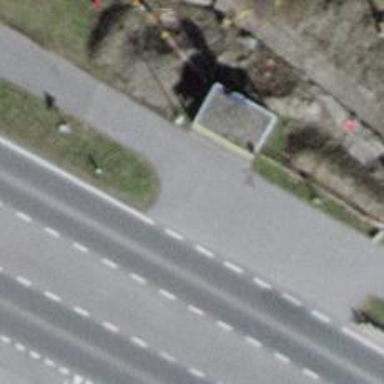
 serving as platform for public transportation."